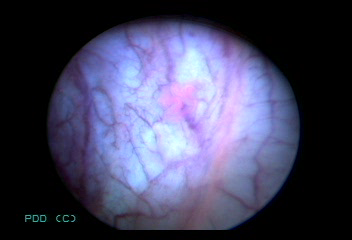
Modality: BLC
Class: Normal mucosa
Bladder cancer association: No